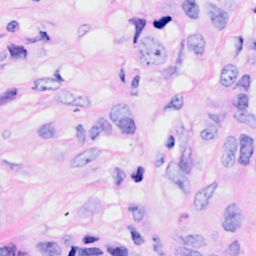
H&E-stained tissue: Breast